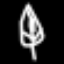
Label: leaf